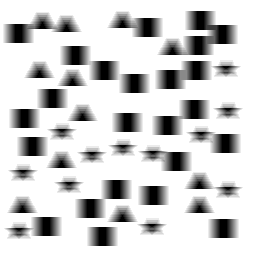
Squares: 24
Triangles: 12
Stars: 12
Total shapes: 48